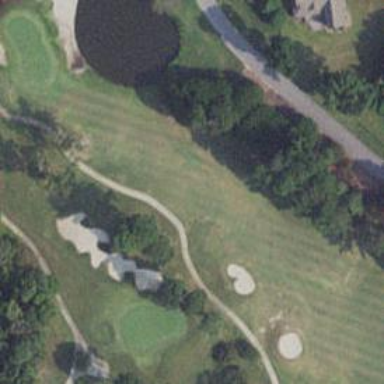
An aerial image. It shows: View of golf hole.